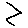
Label: zigzag